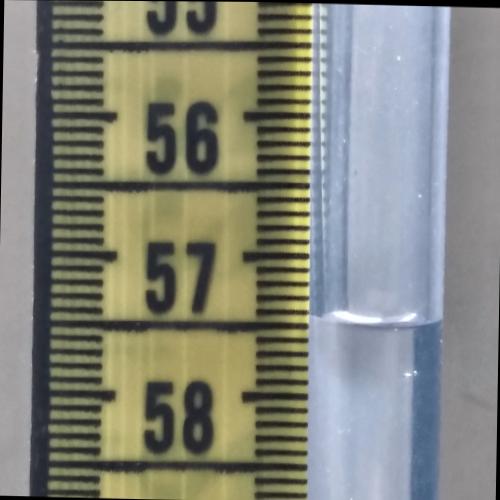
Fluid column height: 57.5 cm